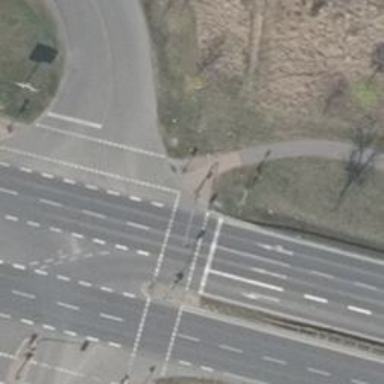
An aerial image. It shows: Road with traffic signals for signaling.